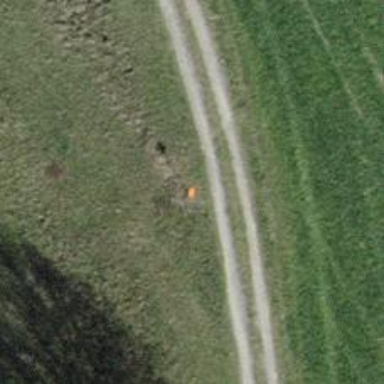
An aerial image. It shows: Aerial marker.